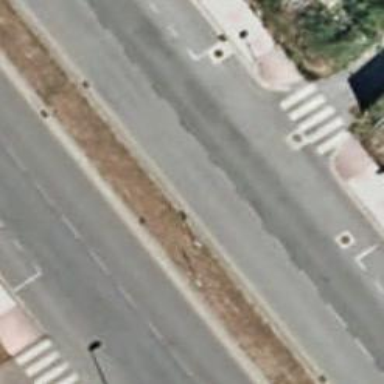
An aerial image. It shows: Tertiary road with asphalt surface. There is parallel parking on the right lane.